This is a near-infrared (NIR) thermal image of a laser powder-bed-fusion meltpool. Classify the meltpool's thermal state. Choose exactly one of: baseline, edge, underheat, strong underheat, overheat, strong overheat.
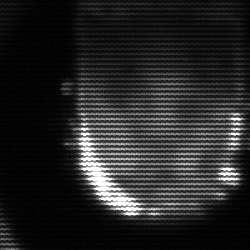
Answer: baseline